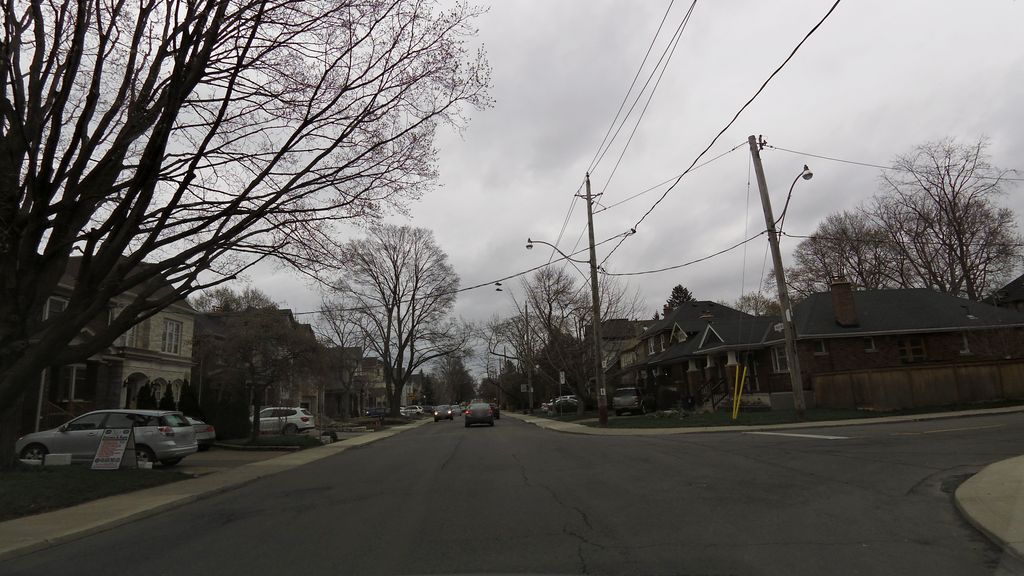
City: toronto